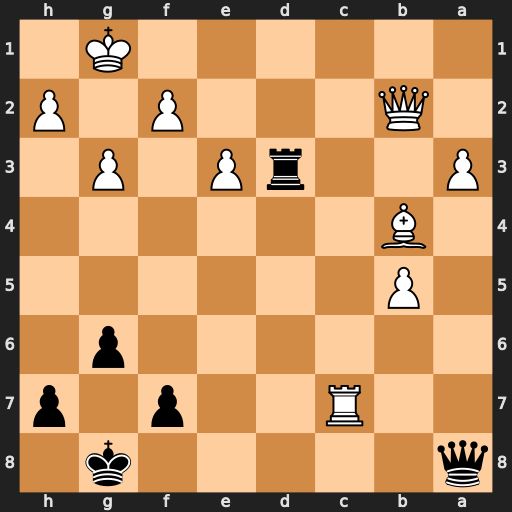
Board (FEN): q5k1/2R2p1p/6p1/1P6/1B6/P2rP1P1/1Q3P1P/6K1
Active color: b
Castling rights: -
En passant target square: -
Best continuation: Rd1+ Be1 Rxe1#